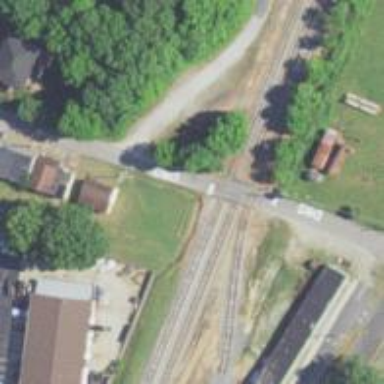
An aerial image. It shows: Railway level crossing.